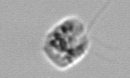
Label: Amoeba